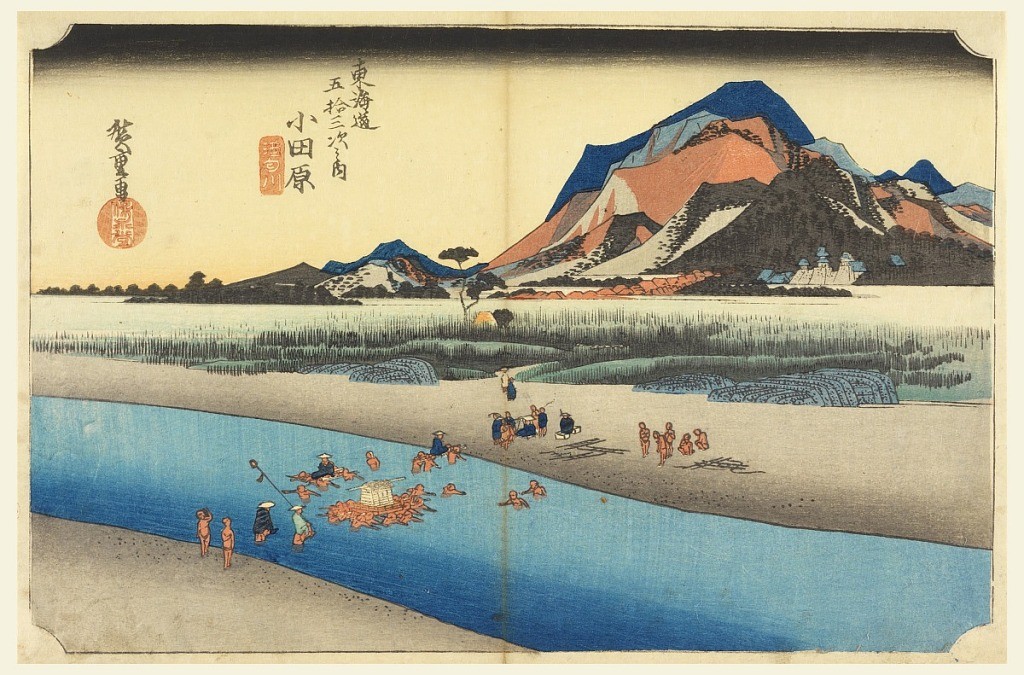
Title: Fording the Sakawa River (Odawara), in The Fifty-Three Stations of the Tokaido Road (Tokaido Gojusan Tsugi-no Uchi)
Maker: Ando Hiroshige, Japanese, 1797–1858
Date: ca. 1834
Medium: Woodblock print in colored ink on paper
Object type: Print
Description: Center, travelers fording the Sakawa River, in the middle of which is a litter. Right, rice fields and mountains at the foot of a castle. Lower left, two coolies on bank. Sharp outliine of distant hills.